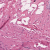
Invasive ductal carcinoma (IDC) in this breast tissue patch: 0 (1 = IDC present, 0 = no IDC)